Current action and preconditions to check: path_clear

Your task: For each precondition in the list above, predict whether it will hold at this action.

Consider the current scene as observed from the mobile robot's camera, and analyze the predicted future states of all dynamic agents (e.g., people, animals, vehicles, or any moving entities) within the NEXT SECOND.

IMPORTANT: Only answer "very likely" if you are absolutely certain—based on strong, clear evidence—that a dynamic agent will violate the precondition in the predicted future state. Do NOT answer "very likely" for unlikely, ambiguous, or low-probability risks.

Ask yourself for each precondition: Is there a high probability, with clear and convincing evidence, that the predicted future states of any dynamic agent will interfere with the predicted future state of the currently executing action within the NEXT SECOND, causing that precondition to fail?

Assess the risk level based on these predictions. Use "likely" or "very likely" if motions create a clear risk of interference.

Use "neutral" or "improbable" if agents are nearby but their predicted paths are clearly diverging or non-conflicting.

Failure Risk Categories: "very improbable", "improbable", "neutral", "likely", "very likely"

Answer Format: Output ONLY the probability_of_failure value from these categories: "very improbable", "improbable", "neutral", "likely", "very likely"

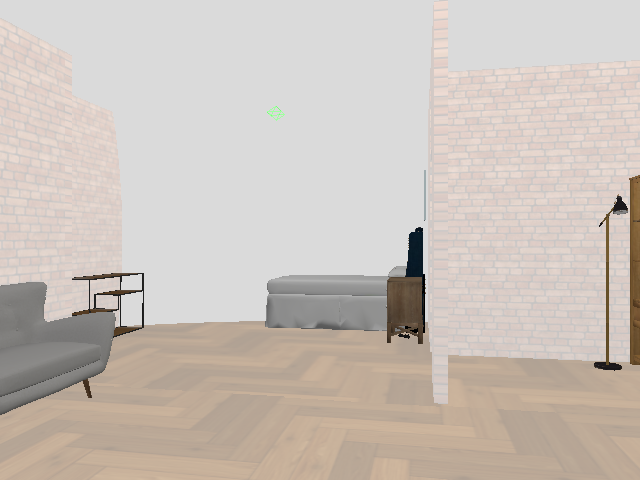

Answer: very improbable